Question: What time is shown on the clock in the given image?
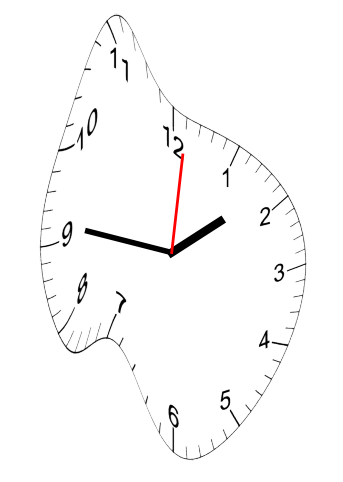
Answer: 01:46:01